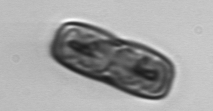
Label: Ephemera